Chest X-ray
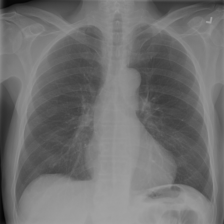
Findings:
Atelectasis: negative
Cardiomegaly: negative
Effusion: negative
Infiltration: negative
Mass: negative
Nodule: negative
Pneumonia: negative
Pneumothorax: negative
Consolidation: negative
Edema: negative
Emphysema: negative
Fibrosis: negative
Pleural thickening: negative
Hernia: negative